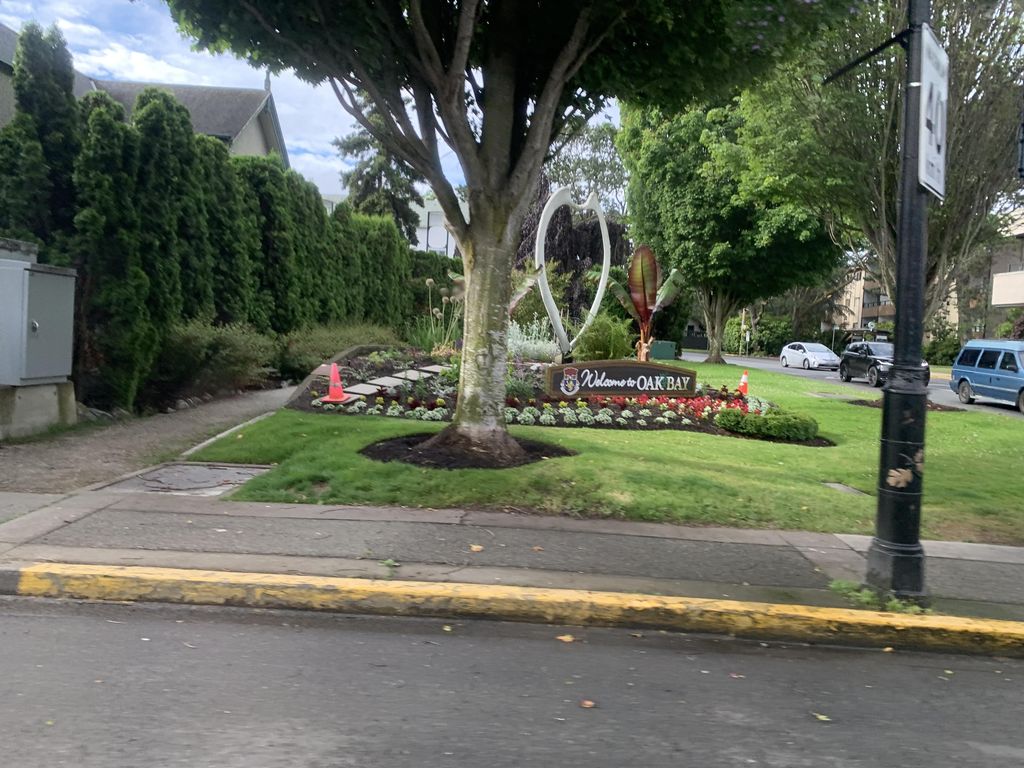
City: victoria